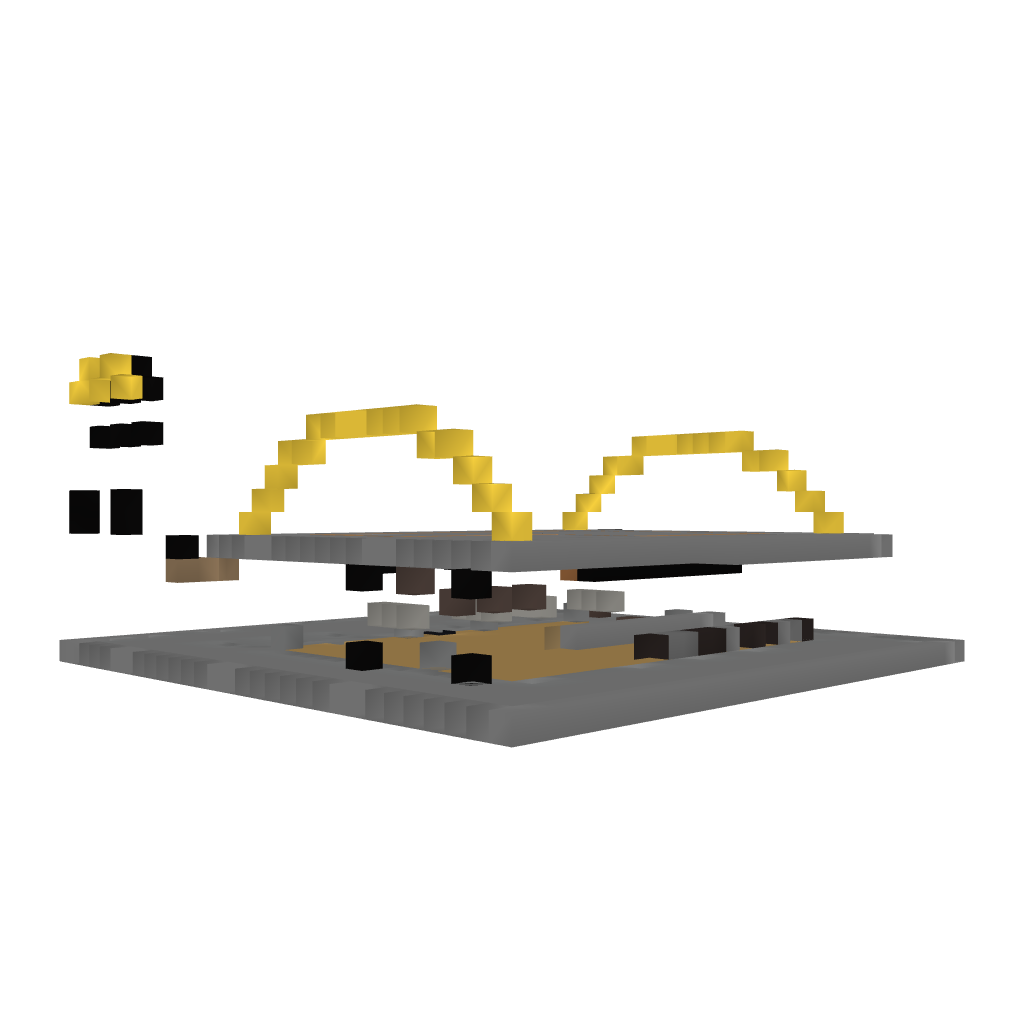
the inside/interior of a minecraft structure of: Classic McDonalds